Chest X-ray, AP view. Patient: 26 years old, sex M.
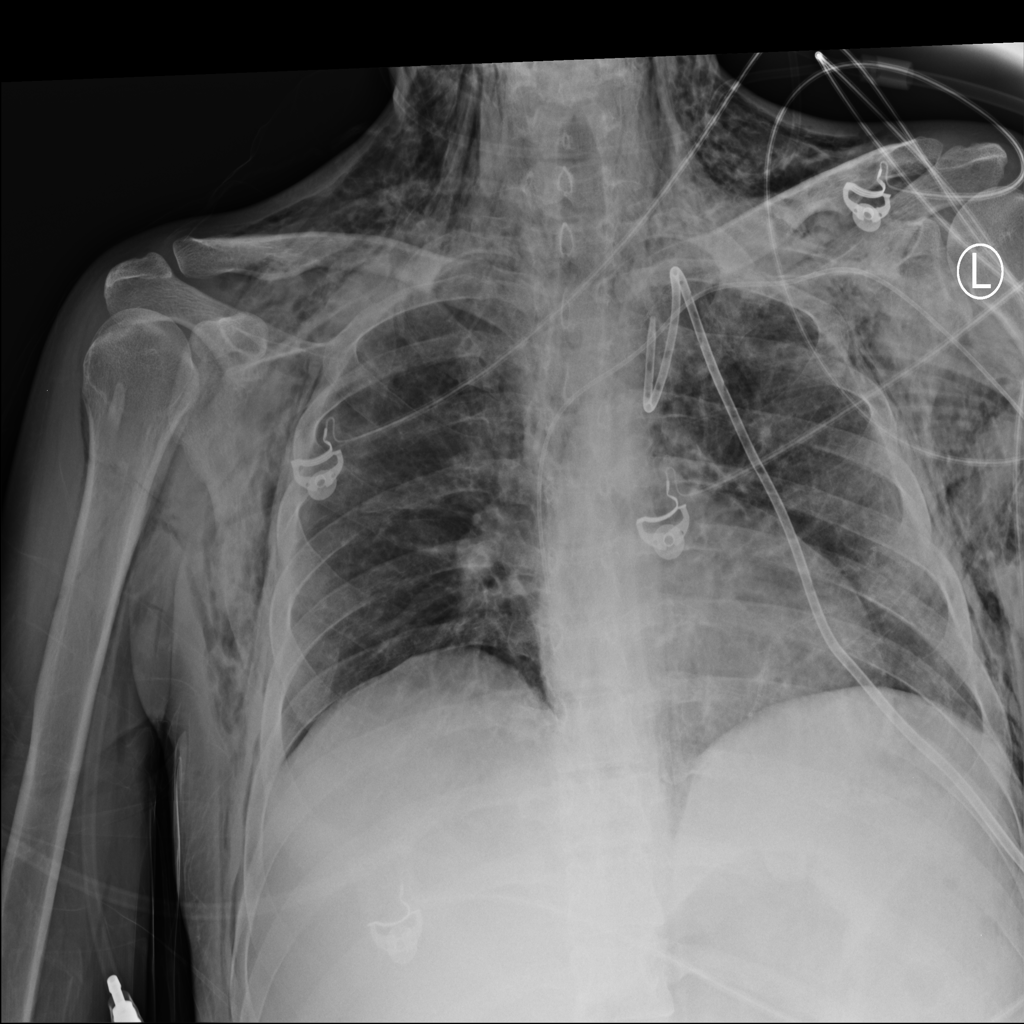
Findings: Emphysema